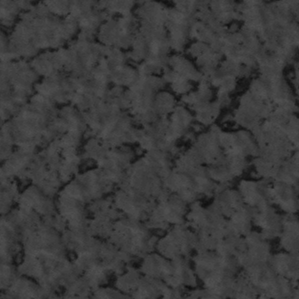
Label: frost